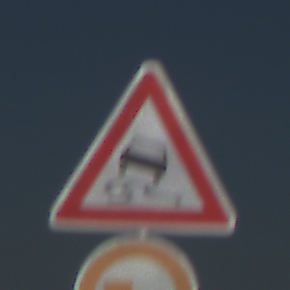
Verkehrszeichen: SchleuderOderRutschgefahr
Zusatzzeichen unten: UeberholverbotKraftfahrzeuge
Umgebung: Outdoor, Nature
Tageszeit: MorningAfternoon
Wetter: Clear
Licht: Natural
Jahreszeit: NotSpecified
Kontrast: HighContrast